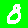
Digit: 8